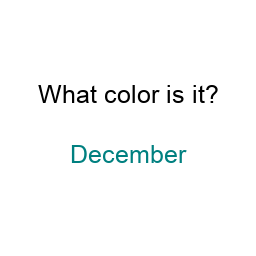
Color: teal
Background color: white
Question text color: black